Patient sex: F
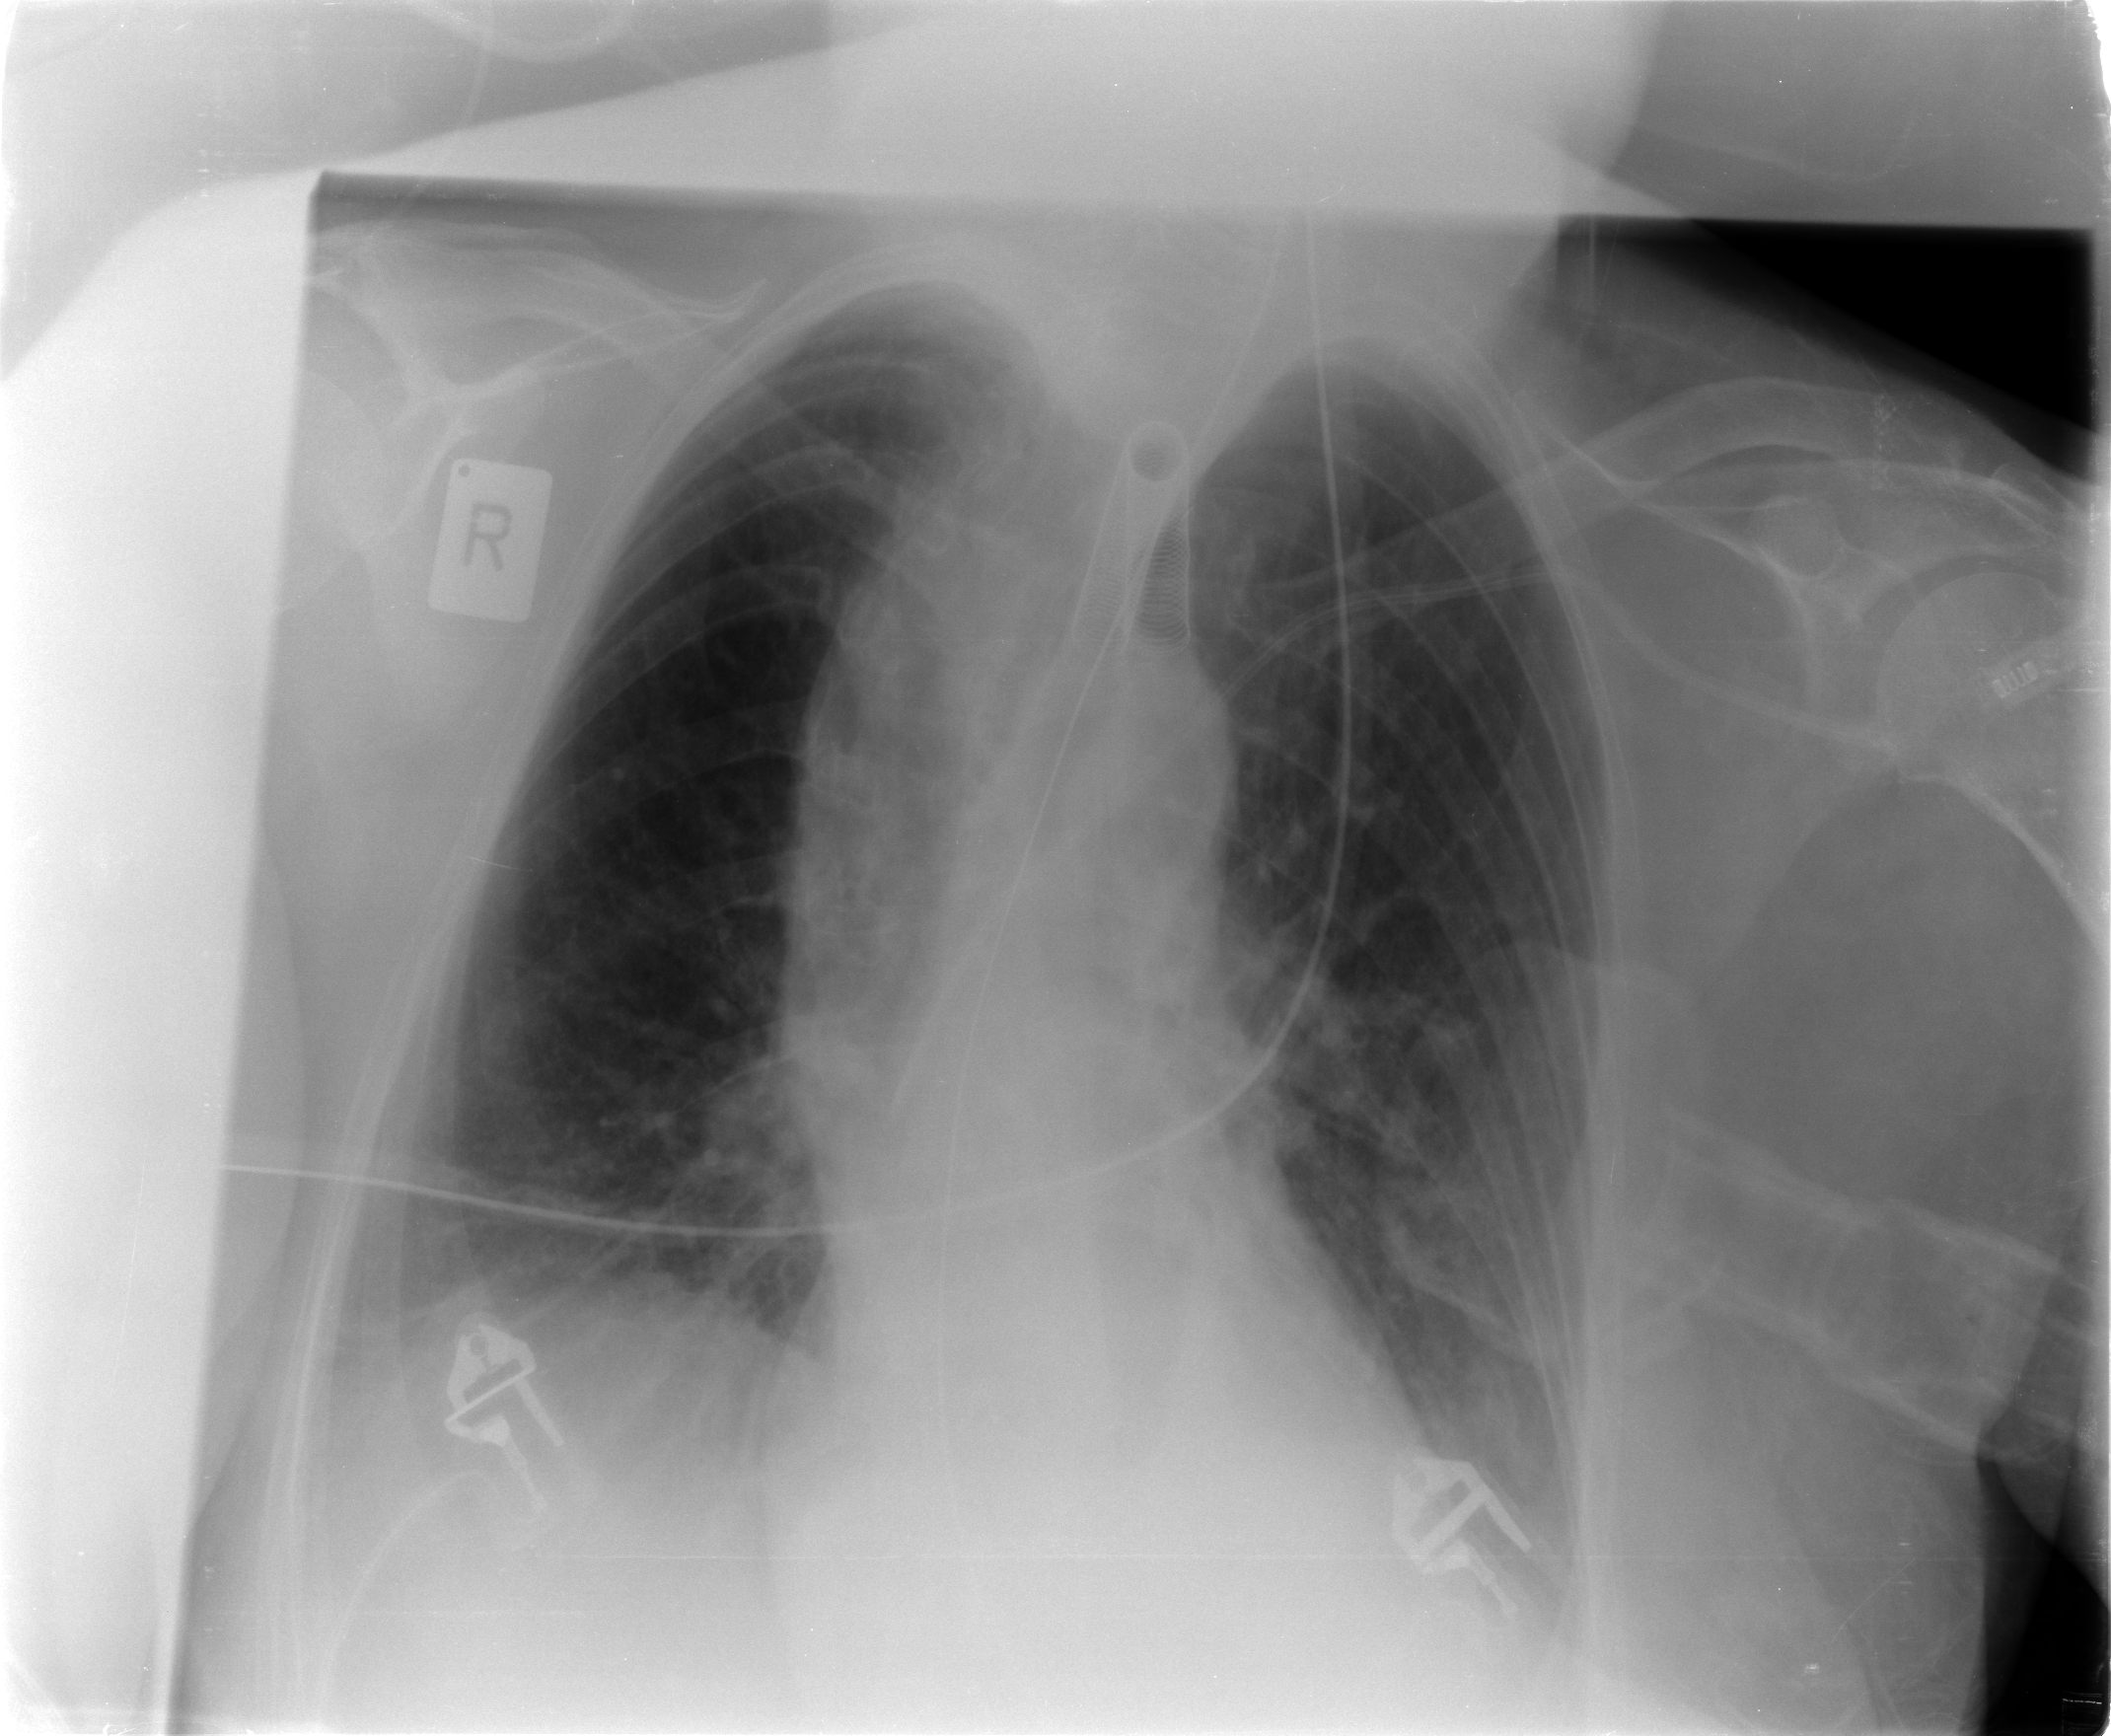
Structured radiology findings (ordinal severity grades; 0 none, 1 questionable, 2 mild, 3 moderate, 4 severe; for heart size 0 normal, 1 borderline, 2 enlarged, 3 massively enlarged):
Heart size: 0
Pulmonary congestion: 0
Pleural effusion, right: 1
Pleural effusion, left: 1
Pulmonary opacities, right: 0
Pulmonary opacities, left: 0
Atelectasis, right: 1
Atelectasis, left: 1